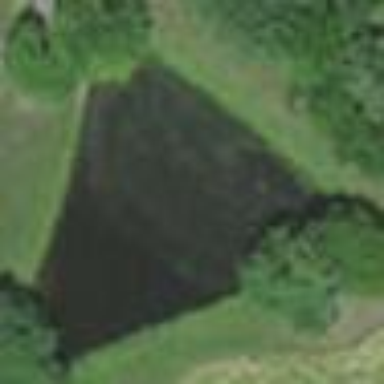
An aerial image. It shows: Peaceful pond surrounded by nature.